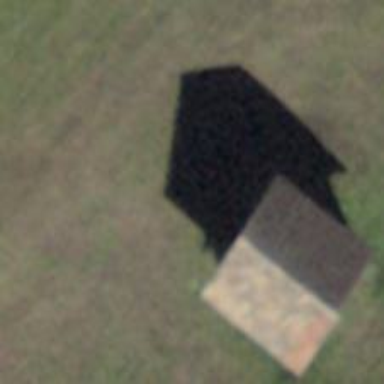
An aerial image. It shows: Barn.